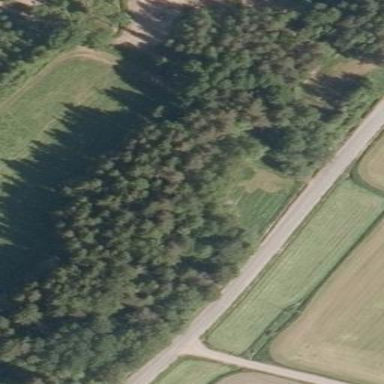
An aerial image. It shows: Evergreen forest.